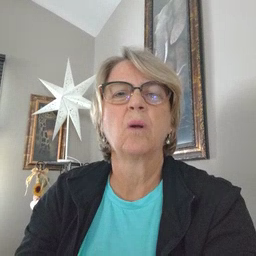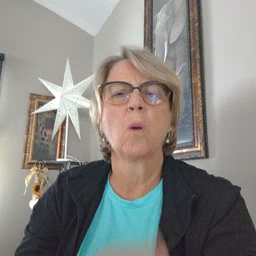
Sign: stuck